Question: I encountered a problem while coding and I can't seem to find where I messed up or even why I get a wrong result.
First, let me explain the task.
It's about "Yijing Hexagram Symbols".
The left one is the original and the right one is the result that my code should give me.

Basically every "hexagram" contains 6 lines that can be either diveded or not.
So there are a total of
2^6 = 64 possible "hexagrams"
The task is to calculate and code a methode to print all possible combinations.
Thats what I have so far :
'''
public class test {
public String toBin (int zahl) {
if(zahl ==0) return "0";
if (zahl ==1 ) return "1";
return ""+(toBin( zahl/2)+(zahl%2));
}
public void show (String s) {
for (char c : s.toCharArray()){
if (c == '1'){
System.out.println("--- ---");
}
if(c=='0'){
System.out.println("-------");
}
}
}
public void ausgeben (){
for(int i = 0 ; i < 64; i++) {
show (toBin(i));
}
}
}
'''
The problem is, when I test the 'show'-methode with "10" I get 3 lines and not 2 as intended.
'''
public class runner {
public static void main(String[] args){
test a = new test();
a.ausgeben();
a.show("10");
}
}
'''
Another problem I've encoutered is, that since I'm converting to binary i sometimes have not enough lines because for example 10 in binary is <PHONE> but the first "0" are missing. How can I implement them in an easy way without changing much ?
I am fairly new to all this so if I didn't explain anything enough or made any mistakes feel free to tell me.
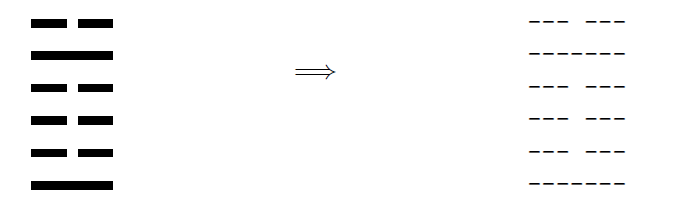
Answer: Well, there are many ways to pad a string with zeros, or create a binary string that is already padded with zeros.
For example, you could do something like:
'''
public String padToSix( String binStr ) {
return "000000".substring( 0, 5 - binStr.length() ) + binStr;
}
'''
This would check how long your string is, and take as many zeros are needed to fill it up to six from the '"000000"' string.
Or you could simply replace your conversion method (which is recursive, and that's not really necessary) with one that specializes in six-digit numbers:
'''
public static String toBin (int zahl) {
char[] digits = { '0','0','0','0','0','0' };
int currDigitIndex = 5;
while ( currDigitIndex >= 0 && zahl > 0 ) {
digits[currDigitIndex] += (zahl % 2);
currDigitIndex--;
zahl /= 2;
}
return new String(digits);
}
'''
This one modifies the character array ( which initially has only zeros ) from the right to the left. It adds the value of the current bit to the character at the given place. ''0' + 0' is ''0'', and ''0' + 1' is ''1''. Because you know in advance that you have six digits, you can start from the right and go to the left. If your number has only four digits, well, the two digits we haven't touched will be ''0'' because that's how the character array was initialized.
There are really a lot of methods to achieve the same thing.